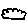
Label: cloud